Interaction volume radius: 5 \u00c5
Interaction volume height: 15 \u00c5
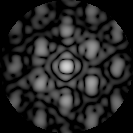
Disorder parameter: 0.4193